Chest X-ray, AP view. Patient: 22 years old, sex M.
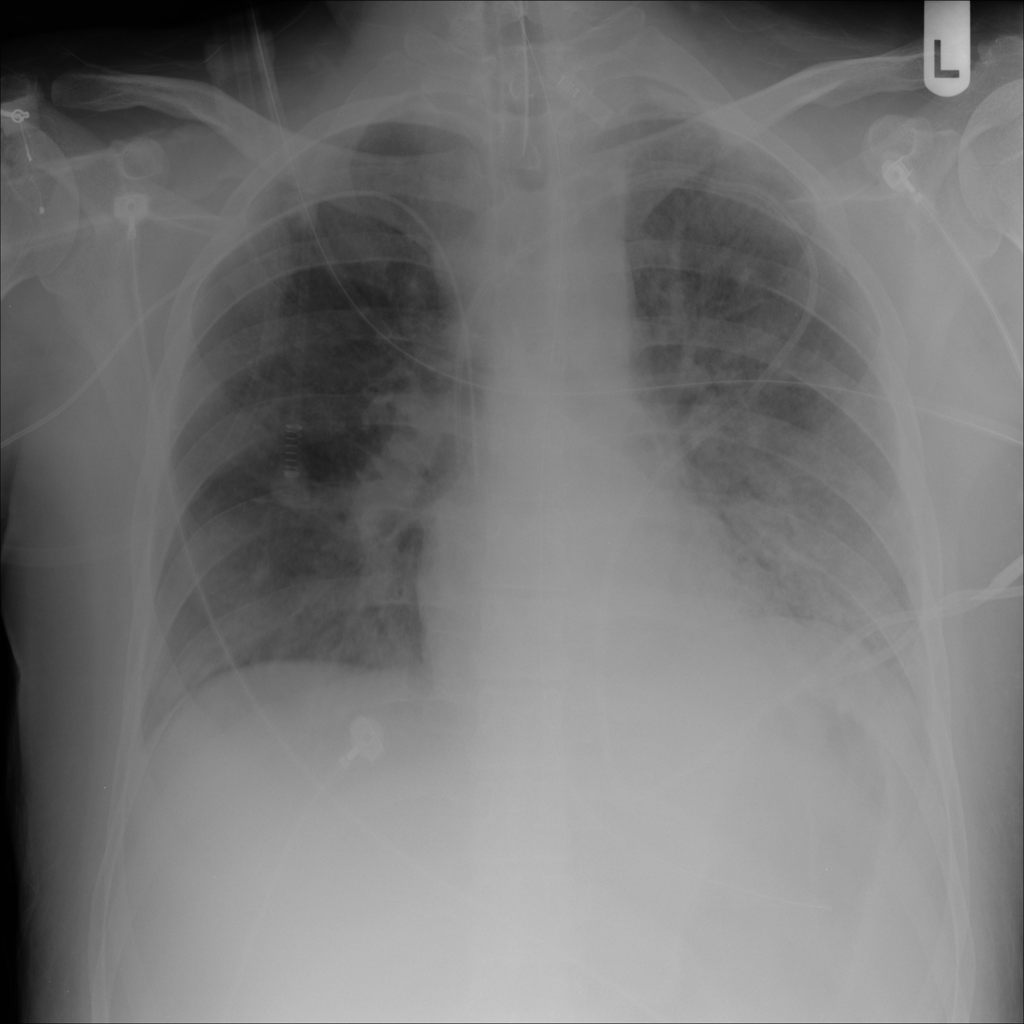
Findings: Consolidation, Infiltration